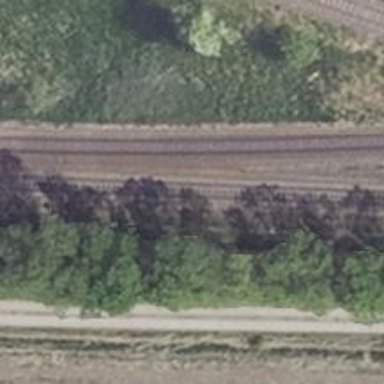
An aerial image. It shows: Railway track.